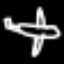
Label: airplane